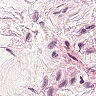
Metastatic tissue present: no